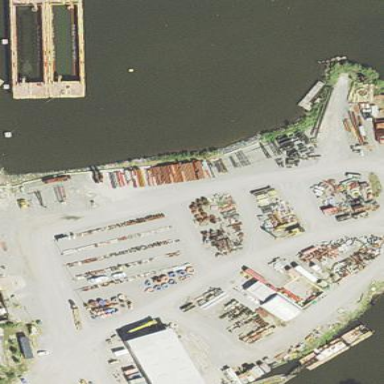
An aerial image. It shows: Industrial area.